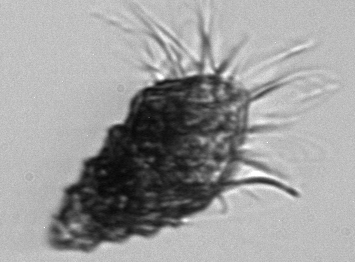
Label: Laboea_strobila